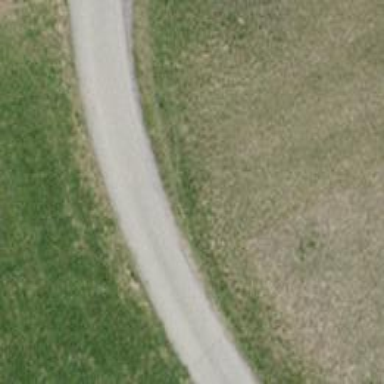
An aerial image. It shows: Asphalt service road with grade 2 tracktype.